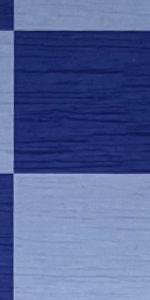
Label: Empty